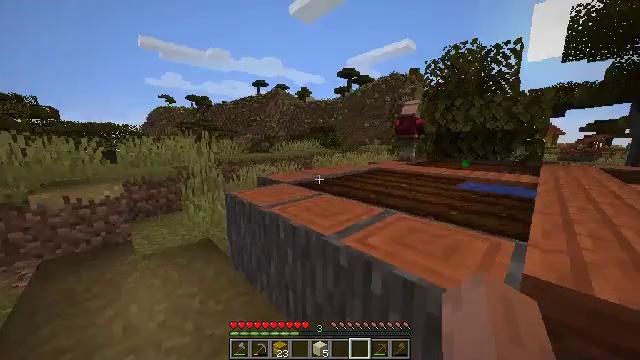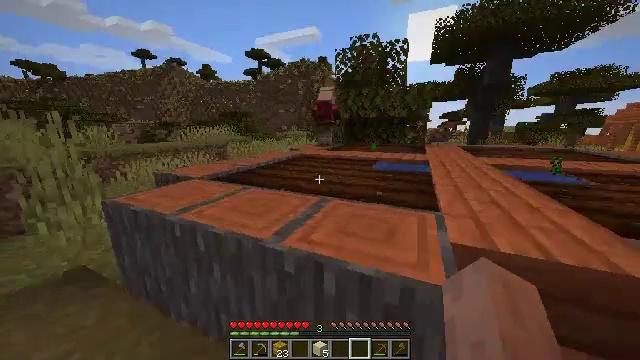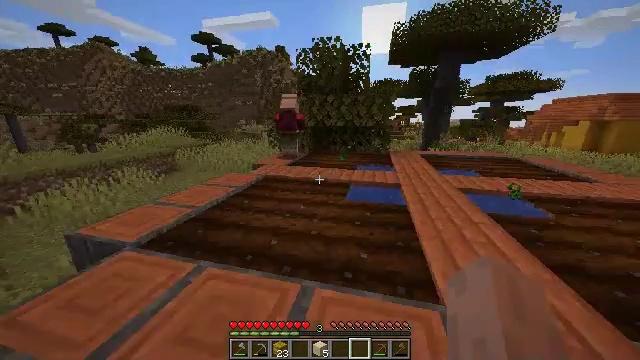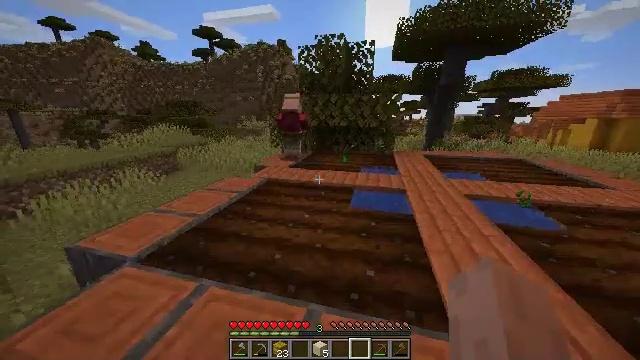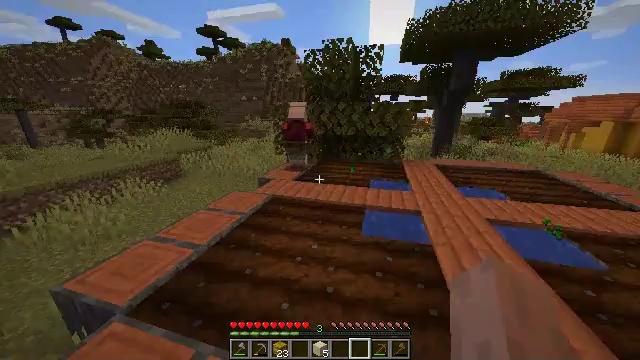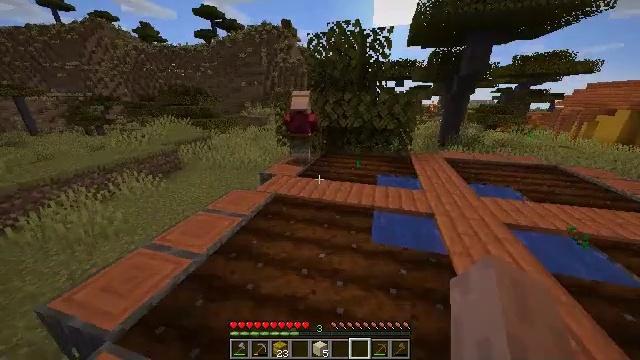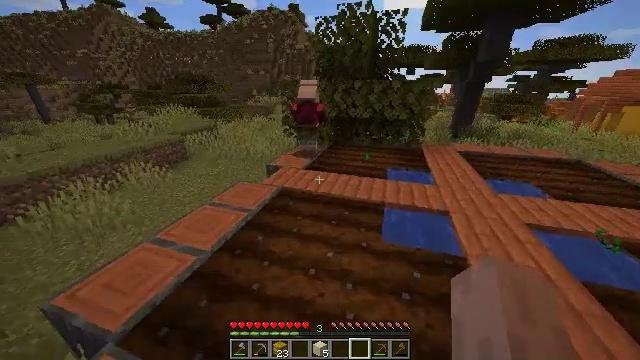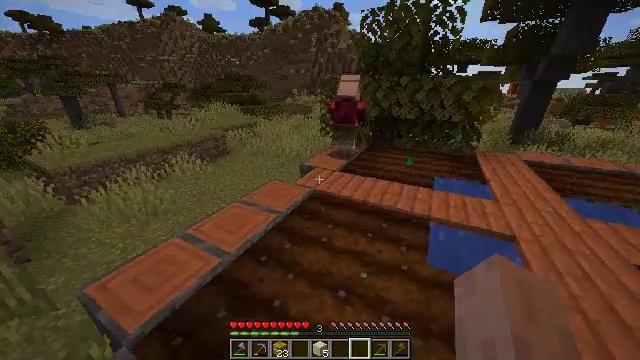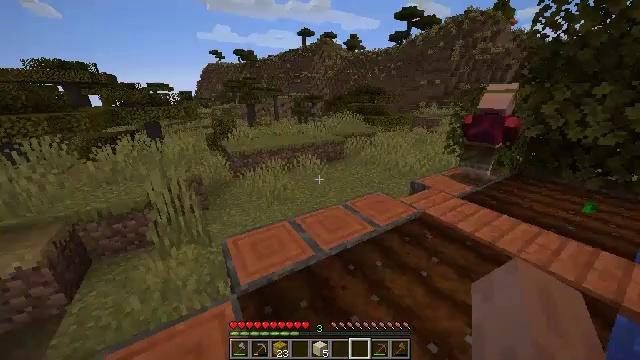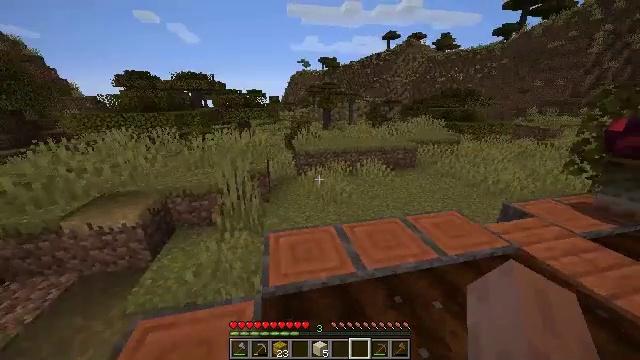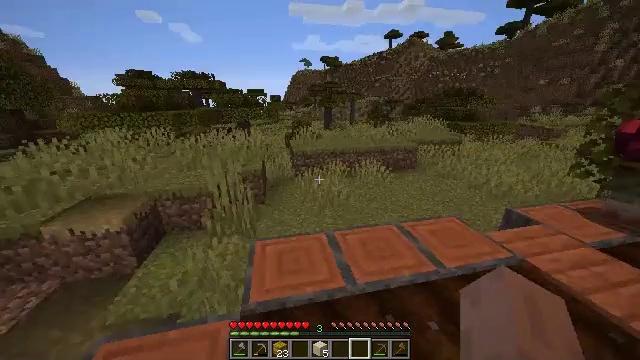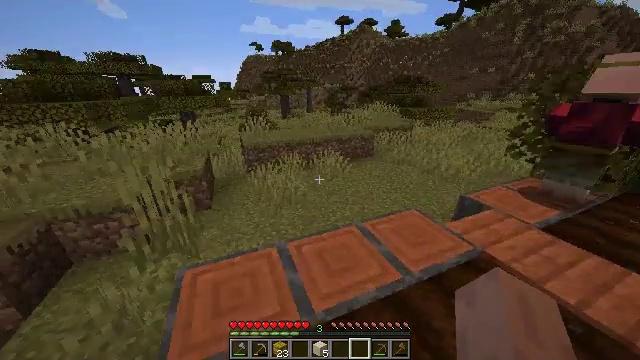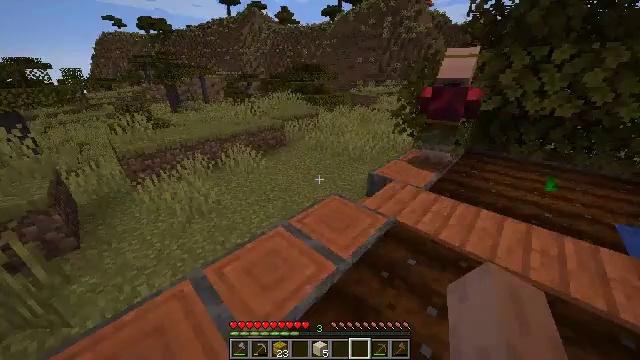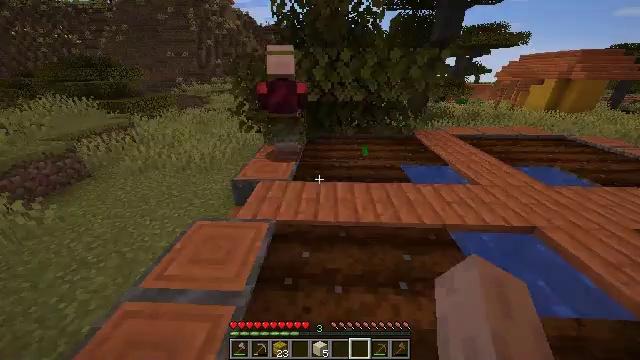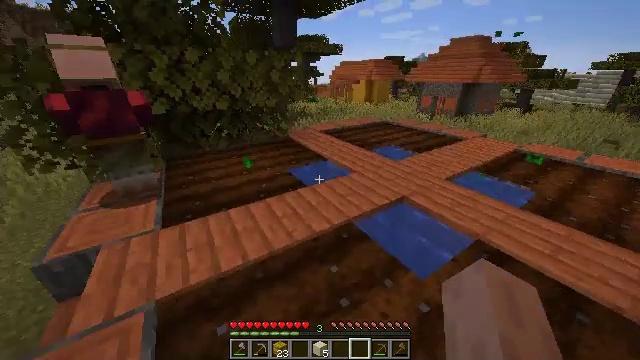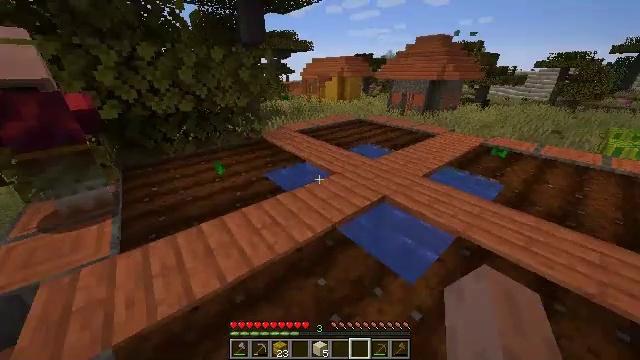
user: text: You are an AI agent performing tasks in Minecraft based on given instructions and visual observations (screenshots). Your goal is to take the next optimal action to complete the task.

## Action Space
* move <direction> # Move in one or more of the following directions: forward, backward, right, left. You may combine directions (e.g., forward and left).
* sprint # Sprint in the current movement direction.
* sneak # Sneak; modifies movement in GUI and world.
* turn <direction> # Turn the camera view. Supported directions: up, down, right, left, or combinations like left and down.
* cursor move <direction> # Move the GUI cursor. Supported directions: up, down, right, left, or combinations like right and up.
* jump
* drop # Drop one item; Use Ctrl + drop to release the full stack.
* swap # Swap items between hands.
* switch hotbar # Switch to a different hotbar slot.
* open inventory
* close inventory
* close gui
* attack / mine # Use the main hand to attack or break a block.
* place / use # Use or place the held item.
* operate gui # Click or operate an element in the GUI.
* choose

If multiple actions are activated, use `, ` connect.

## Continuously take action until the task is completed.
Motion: motion action
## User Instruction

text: Gather hay blocks from the farm.
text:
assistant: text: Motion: move forward, turn right and down, jump
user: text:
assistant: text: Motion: move forward, turn right and down, jump
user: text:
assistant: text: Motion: move forward, turn down, jump
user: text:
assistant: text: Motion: move forward, jump
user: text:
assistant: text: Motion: move forward, turn down
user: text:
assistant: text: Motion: move forward, turn left and down
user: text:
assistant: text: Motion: move forward, turn left
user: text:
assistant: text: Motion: move forward, turn left and up
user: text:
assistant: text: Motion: move forward, turn left and up
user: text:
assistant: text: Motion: move forward
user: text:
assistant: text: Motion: move forward, turn right and down
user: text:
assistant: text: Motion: move forward, turn right and down
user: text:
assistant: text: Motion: move forward, turn right
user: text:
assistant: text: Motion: move forward, turn right
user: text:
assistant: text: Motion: move forward, turn right
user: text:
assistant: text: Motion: move forward
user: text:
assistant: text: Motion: move forward
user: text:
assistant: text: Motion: move forward, turn right and up
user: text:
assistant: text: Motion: move forward, turn right
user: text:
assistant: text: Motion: move forward, turn right
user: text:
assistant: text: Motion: move forward
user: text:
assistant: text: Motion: move forward
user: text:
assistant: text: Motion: move forward
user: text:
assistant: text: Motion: move forward
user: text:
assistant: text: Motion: move forward
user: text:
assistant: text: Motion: move forward
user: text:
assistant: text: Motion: move forward
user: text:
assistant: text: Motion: move forward
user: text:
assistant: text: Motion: move forward
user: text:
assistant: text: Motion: move forward